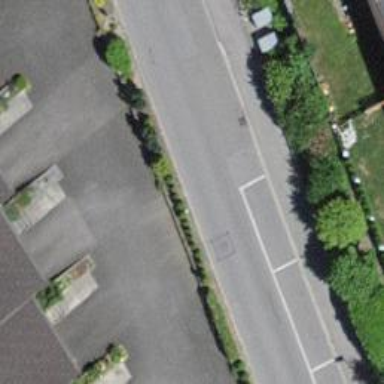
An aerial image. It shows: Unclassified road with asphalt surface. The right sidewalk also has asphalt surface.